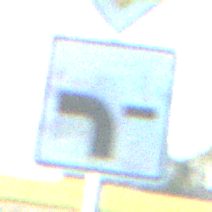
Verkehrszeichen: VerlaufVorfahrtsstrasse6
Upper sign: Vorfahrtsstrasse
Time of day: MorningAfternoon
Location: Outdoor (Nature)
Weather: Clear
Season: NotSpecified
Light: Natural